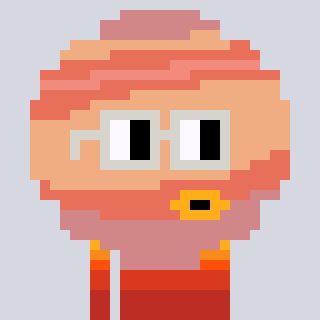
a pixel art character with square light gray glasses, a jupiter-shaped head and a gunk-colored body on a cool background